Question: So I have a form and need to validate it. So what I'm doing is
'''
if(empty($name) || empty($username) || empty($email) || empty($password)){
$_SESSION['comp_form'] = "Complete all fields";
header('Location: register.php');
}
if(strlen($password) < 5){
$_SESSION['pass_leng'] = "Choose a longer password";
header('Location: register.php');
}
'''
I'm doing this because I need to display the Session on another page, but only one error gets shown. What I'm trying to do is something like this where all errors are shown at once.

Am I on the right track? Or is there another way to go about this. Because I can only display one message at a time using
'''
$_SESSION['comp_form'] = "Complete all fields";
header('Location: register.php');
exit()
'''
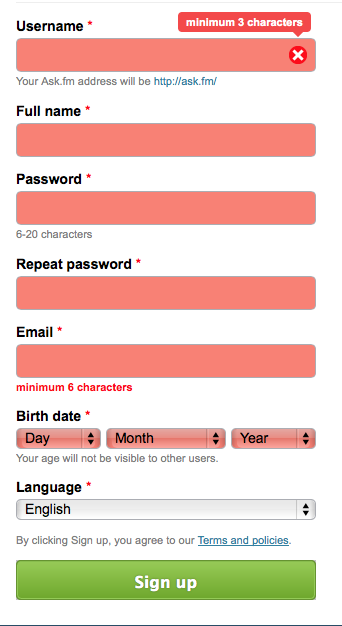
Answer: You can build up an array of errors during your validation, then check to see if there are errors in the array and redirect if there is. You could also use array keys to identify which field to show each error on.
Here's an example:
'''
$errors = array();
if(empty($name) || empty($username) || empty($email) || empty($password)){
$errors['comp_form'] = "Complete all fields";
}
if(strlen($password) < 5){
$errors['pass_leng'] = "Choose a longer password";
}
// more validation here if you wish
if(count($errors) > 0) {
$_SESSION['errors'] = $errors;
header("Location: register.php");
exit;
} else {
// clean up previous validation errors, everything's fine
unset($_SESSION['errors']);
}
'''
Then on your form you can check for errors:
'''
<!-- add hasError class to input when validation failed to allow you to style it -->
<input type="password" name="password" class="<?php if(isset($_SESSION['errors']['pass_leng'])) echo 'hasError'; ?>">
<!-- if there's an error, output it on a generic error message element -->
<?php if(isset($_SESSION['errors']['pass_leng'])) echo '<p class="formError">' . $_SESSION['errors']['pass_leng'] . '</p>'; ?>
'''